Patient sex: F
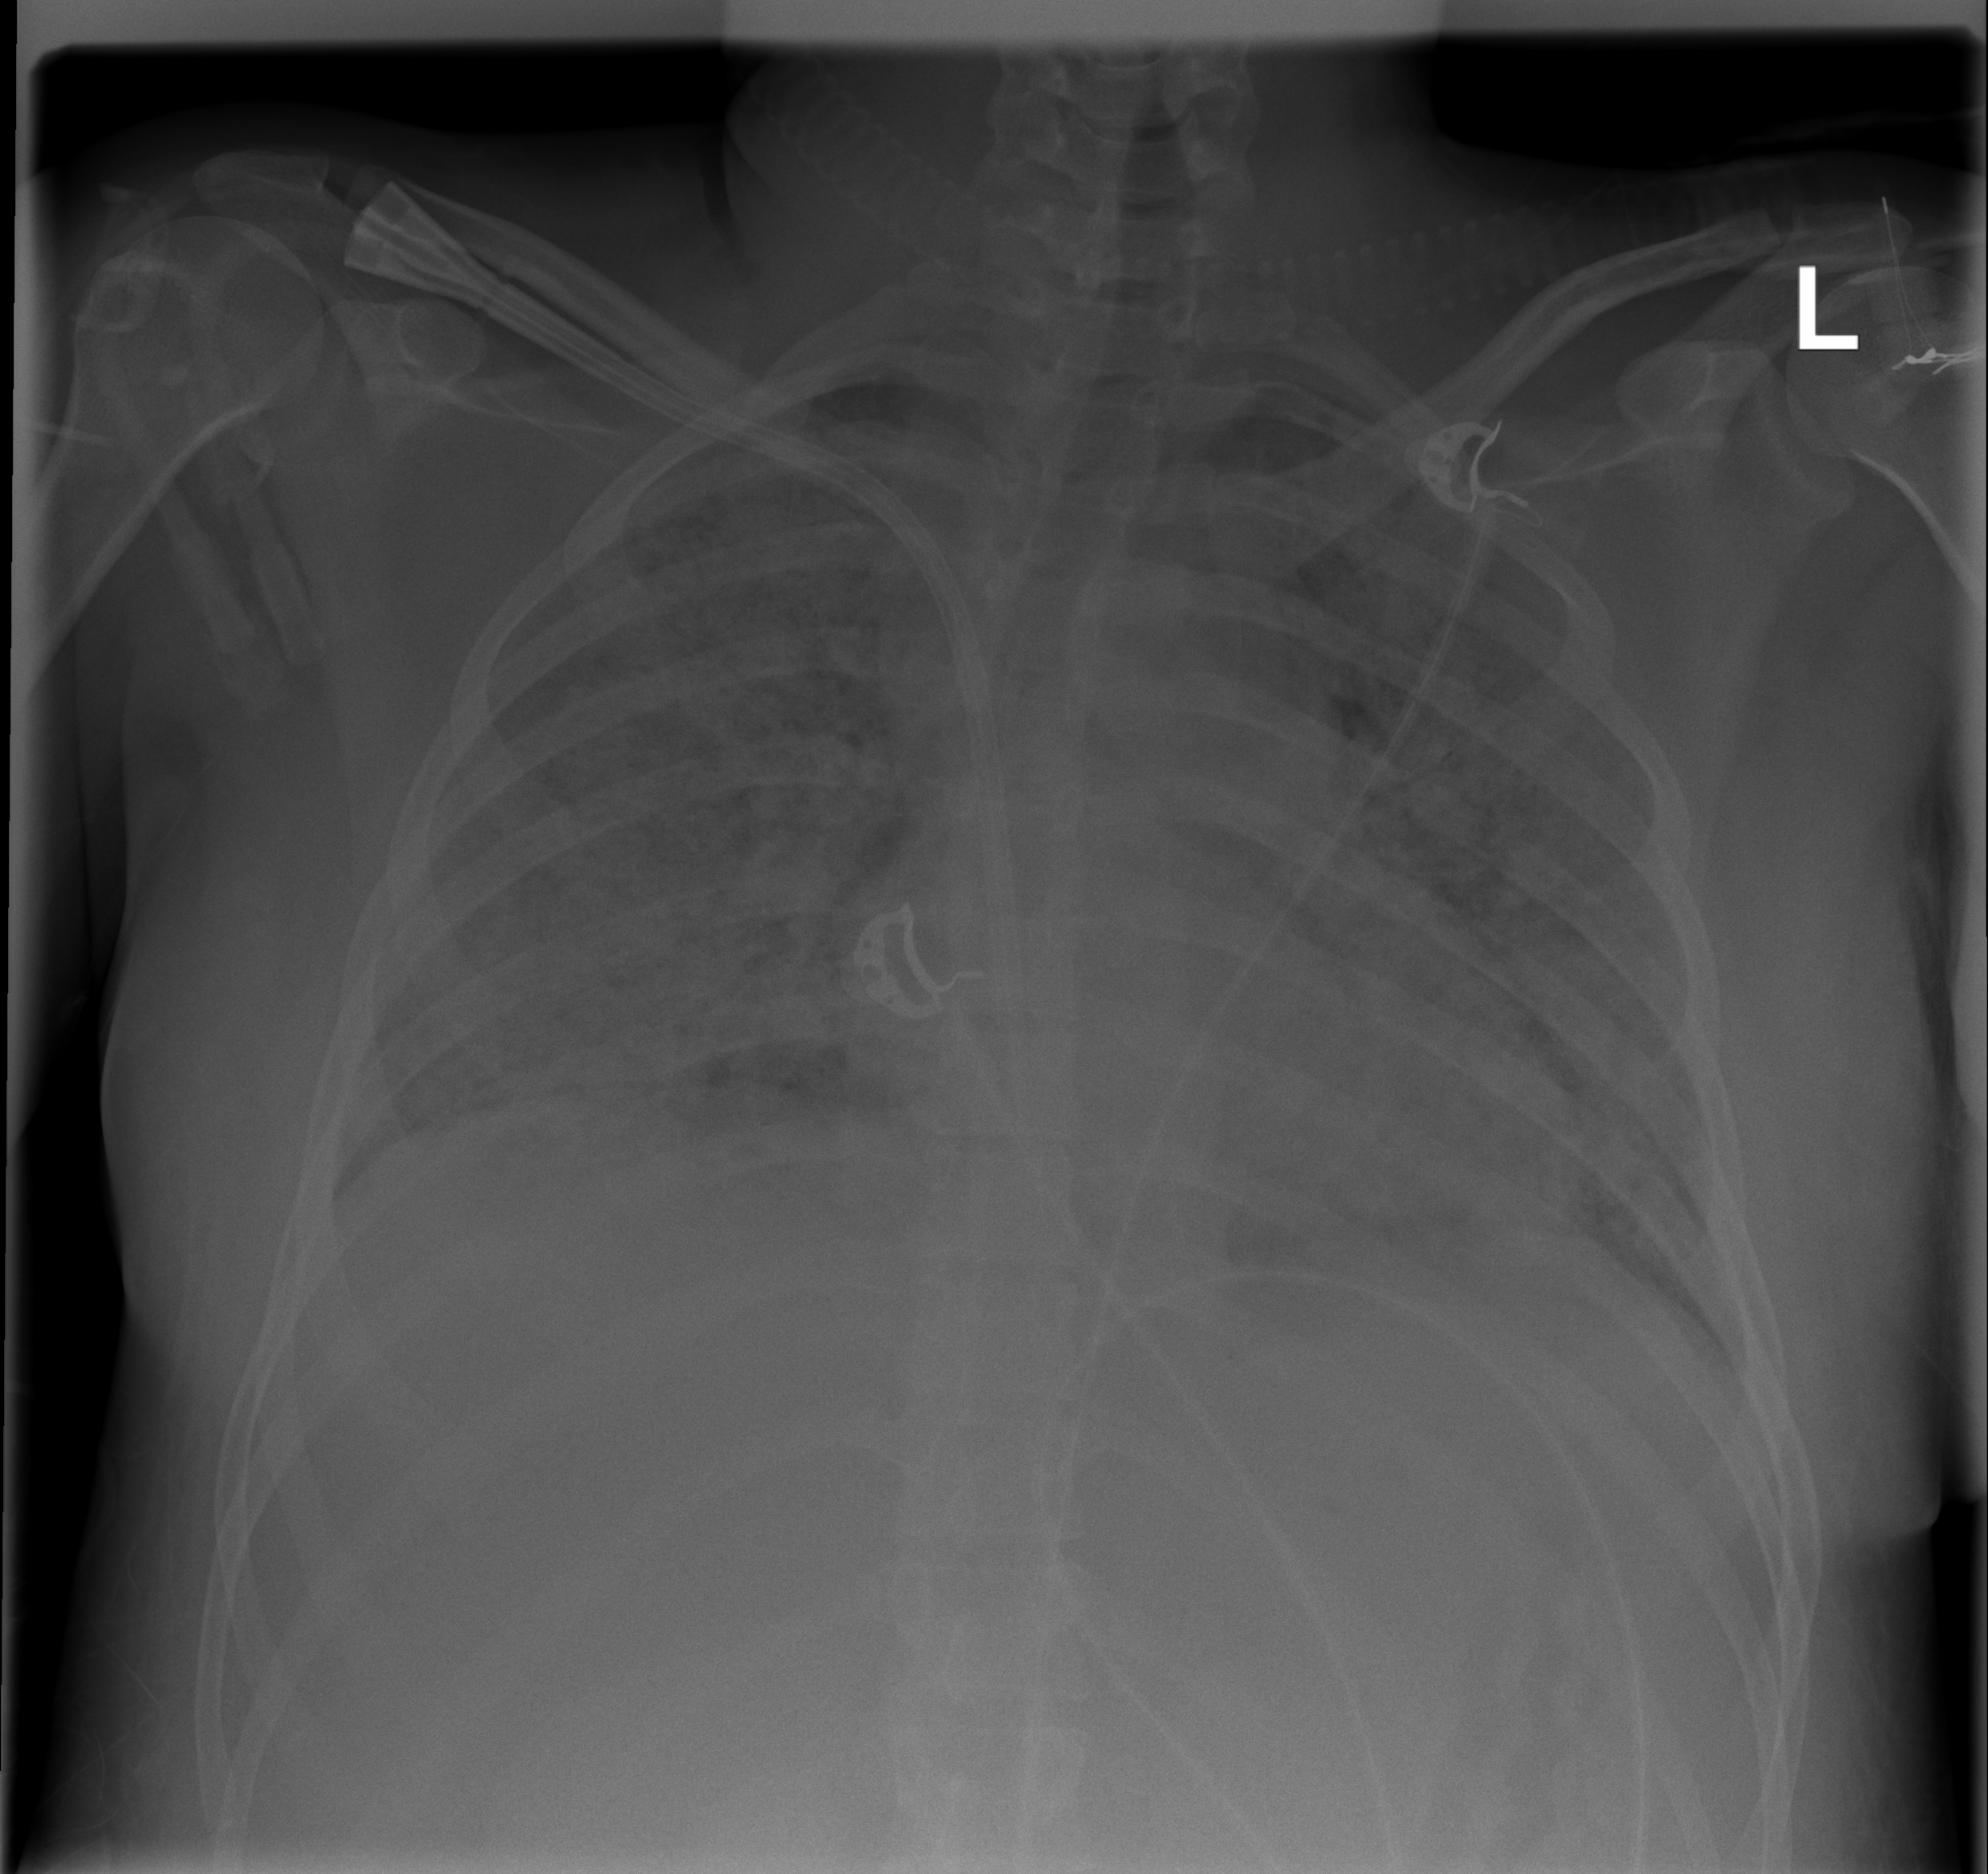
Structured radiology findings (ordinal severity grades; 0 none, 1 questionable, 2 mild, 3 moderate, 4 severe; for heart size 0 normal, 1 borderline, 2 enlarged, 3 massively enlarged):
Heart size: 0
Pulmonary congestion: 0
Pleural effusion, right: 0
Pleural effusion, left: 0
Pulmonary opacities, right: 4
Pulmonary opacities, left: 4
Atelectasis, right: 1
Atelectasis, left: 1